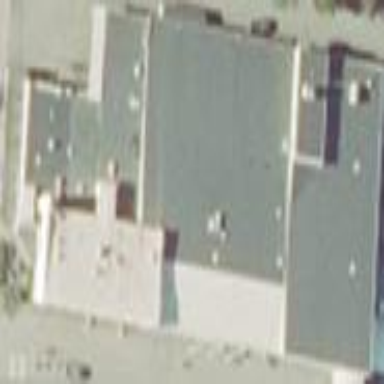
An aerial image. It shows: Retail building.